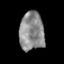
Tissue: lung
Cell type: Epithelial cells
Senescence score: 0.1202
Nuclear area (px): 934
Mean DAPI intensity: 140.15